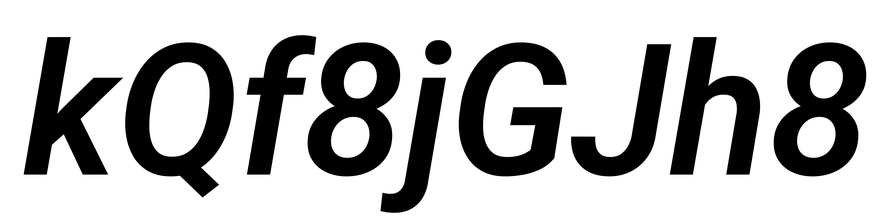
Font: Roboto-Italic_SemiBold_Italic